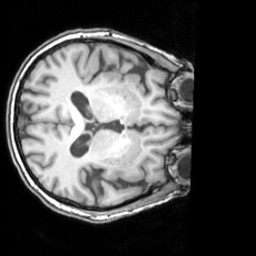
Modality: T1w
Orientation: axial
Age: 70
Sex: female
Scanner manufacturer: siemens
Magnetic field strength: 3 T
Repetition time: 1.62 s
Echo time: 0.003 s